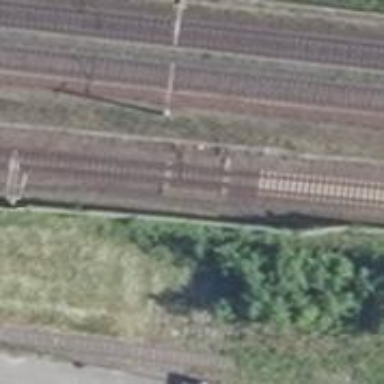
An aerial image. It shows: Railway switch with the turnout on the left side.